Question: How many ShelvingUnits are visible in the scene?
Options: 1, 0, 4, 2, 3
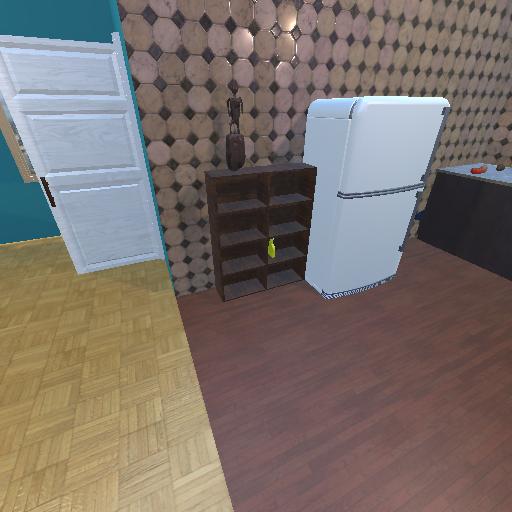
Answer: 1